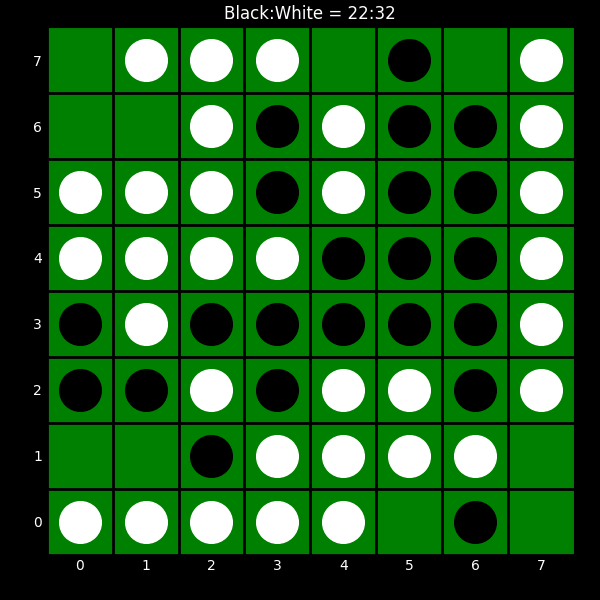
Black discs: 22
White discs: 32